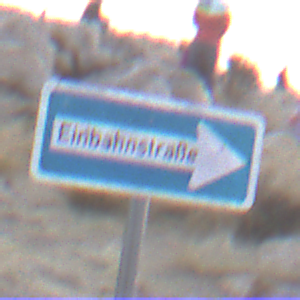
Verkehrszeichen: EinbahnstrasseRechtsweisend
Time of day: SunriseSunset
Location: Outdoor (Suburban)
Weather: Clear
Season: NotSpecified
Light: Natural